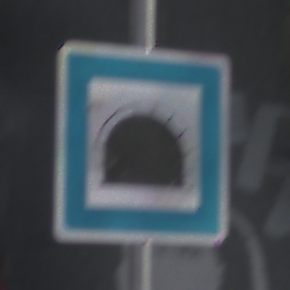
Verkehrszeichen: Tunnel
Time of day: Midday
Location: Roofed (Special)
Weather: Overcast
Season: NotSpecified
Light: Natural